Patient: sex M, age 66
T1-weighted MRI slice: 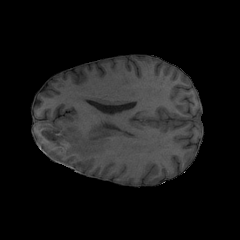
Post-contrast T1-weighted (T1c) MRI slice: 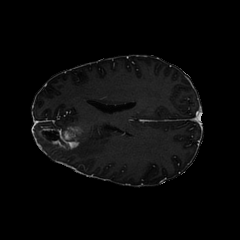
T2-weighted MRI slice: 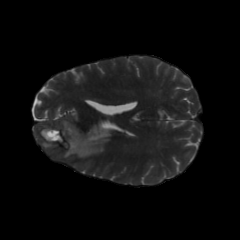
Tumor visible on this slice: yes
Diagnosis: Glioblastoma, IDH-wildtype
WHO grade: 4